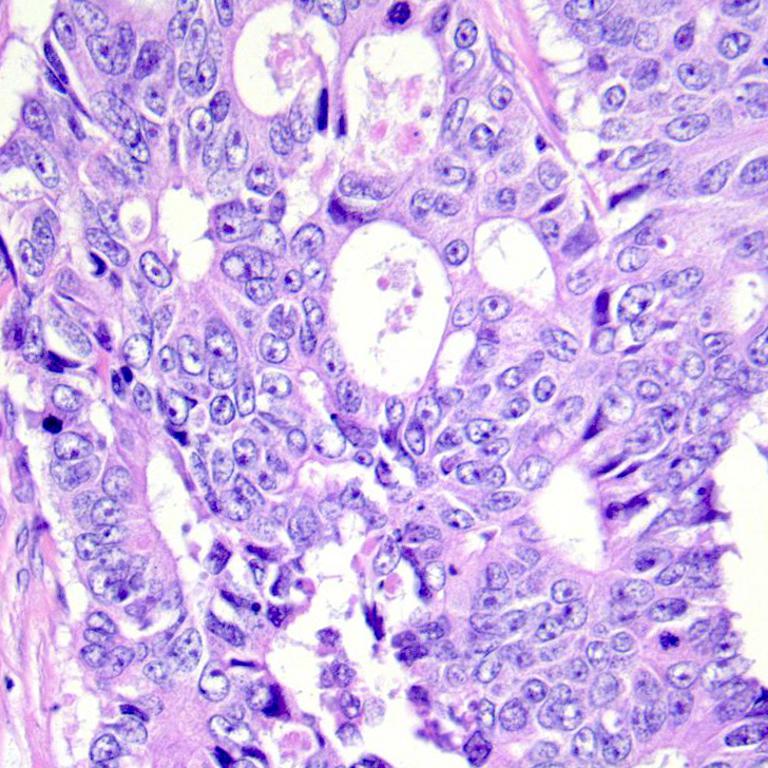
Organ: colon
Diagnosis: adenocarcinomas